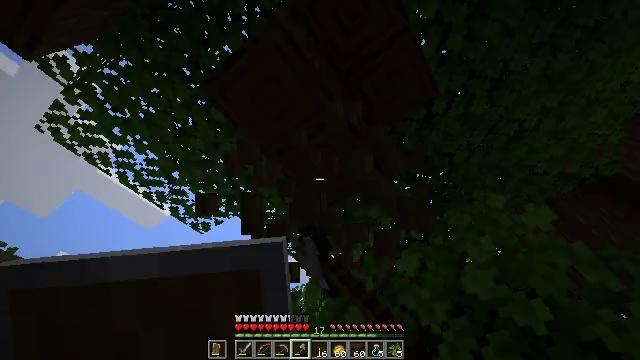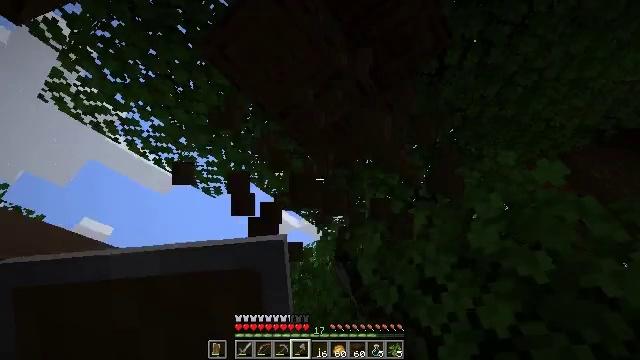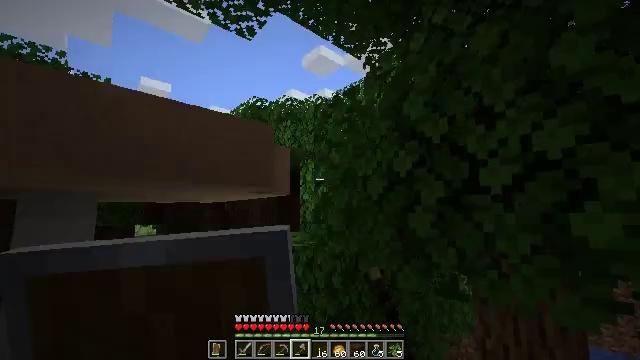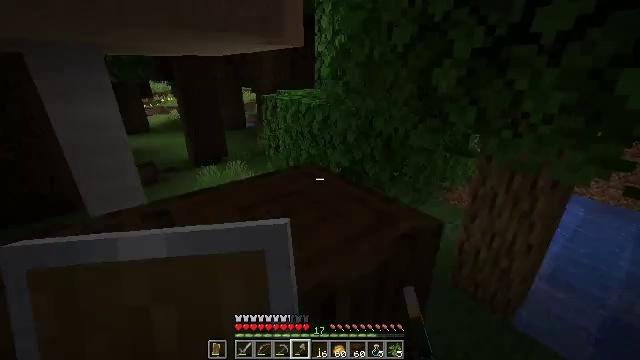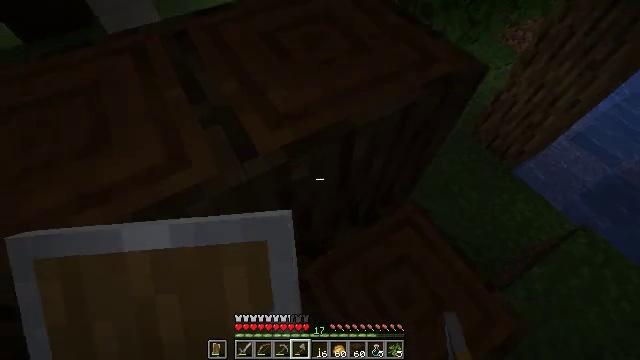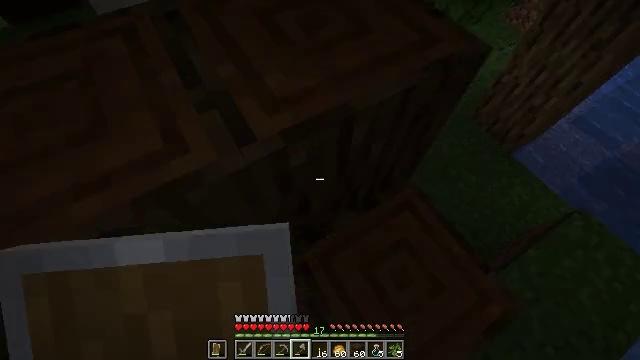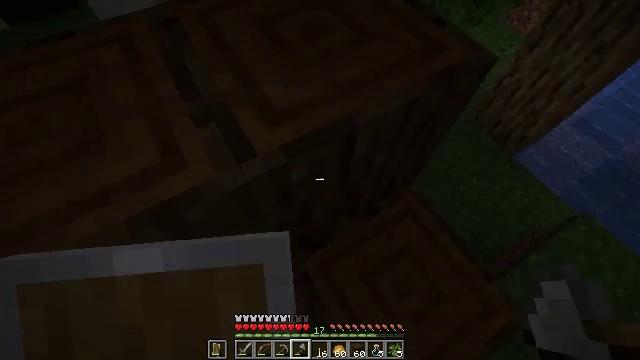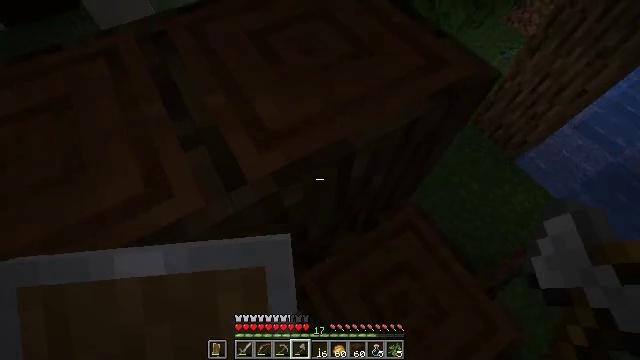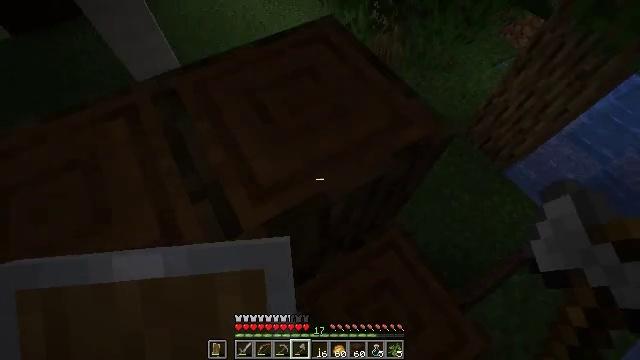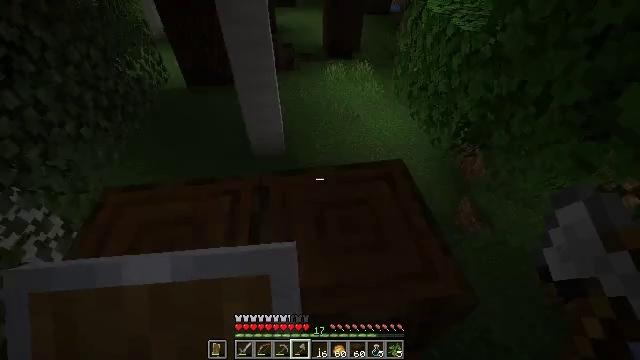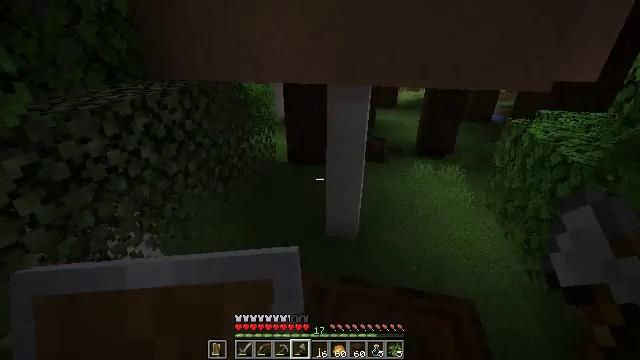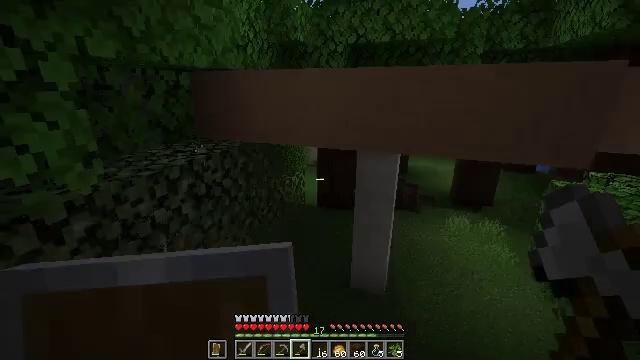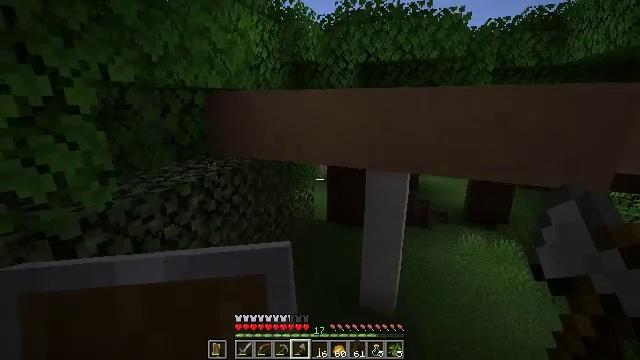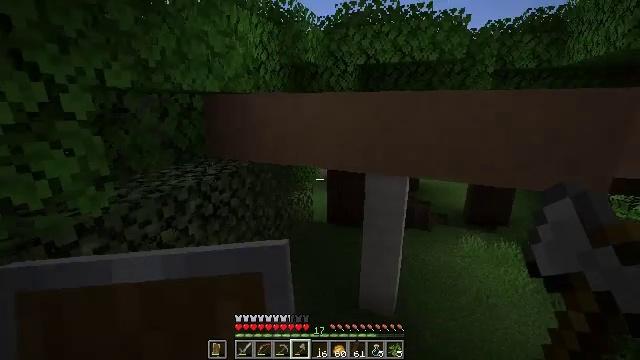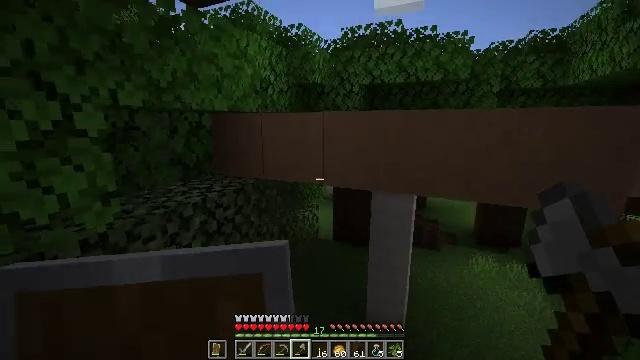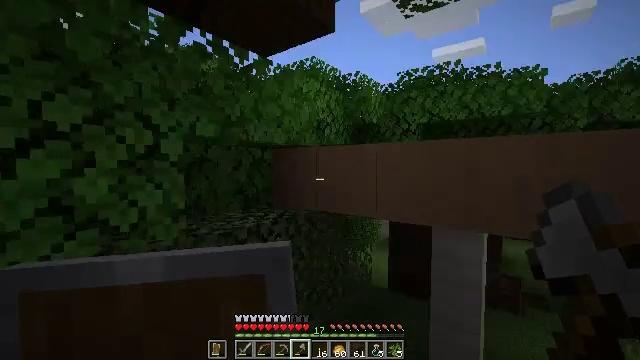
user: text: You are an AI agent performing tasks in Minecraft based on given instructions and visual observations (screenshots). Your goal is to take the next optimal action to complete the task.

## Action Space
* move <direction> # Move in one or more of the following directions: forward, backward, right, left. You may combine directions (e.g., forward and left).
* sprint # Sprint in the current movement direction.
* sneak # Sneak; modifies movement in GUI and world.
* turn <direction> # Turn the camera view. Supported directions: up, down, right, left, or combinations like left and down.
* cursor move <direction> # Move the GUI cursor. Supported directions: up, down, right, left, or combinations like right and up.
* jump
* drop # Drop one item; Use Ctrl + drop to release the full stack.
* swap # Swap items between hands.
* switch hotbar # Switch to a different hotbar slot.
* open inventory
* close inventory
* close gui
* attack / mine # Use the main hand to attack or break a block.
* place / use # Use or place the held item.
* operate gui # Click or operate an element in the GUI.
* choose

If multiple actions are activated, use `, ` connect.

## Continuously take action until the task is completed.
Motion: motion action
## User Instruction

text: Gather dark oak leaves from the canopy.
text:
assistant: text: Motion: turn left and down, attack / mine
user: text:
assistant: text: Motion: turn left and down
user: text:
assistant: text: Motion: turn left and down
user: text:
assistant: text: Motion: turn left and down
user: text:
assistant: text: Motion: turn down
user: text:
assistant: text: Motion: move forward
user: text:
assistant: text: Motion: move forward
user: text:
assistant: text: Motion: move forward, jump
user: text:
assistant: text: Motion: move forward, turn left and up, jump
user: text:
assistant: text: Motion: move forward, turn left and up, jump
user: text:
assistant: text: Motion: move forward, turn left and up
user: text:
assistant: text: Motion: turn left and up
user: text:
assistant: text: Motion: no_op
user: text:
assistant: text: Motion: turn left and up
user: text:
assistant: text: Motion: turn left and up
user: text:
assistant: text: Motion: turn left and up
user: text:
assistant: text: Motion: turn left and up
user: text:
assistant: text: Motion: turn left and up
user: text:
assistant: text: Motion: turn up, attack / mine
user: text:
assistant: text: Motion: attack / mine
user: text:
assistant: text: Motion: turn right and up, attack / mine
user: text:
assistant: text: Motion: turn right and up, attack / mine
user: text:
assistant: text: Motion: turn right and up, attack / mine
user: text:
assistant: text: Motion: attack / mine
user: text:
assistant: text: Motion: attack / mine
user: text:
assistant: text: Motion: turn right and down, attack / mine
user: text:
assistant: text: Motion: attack / mine
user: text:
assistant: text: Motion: attack / mine
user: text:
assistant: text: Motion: attack / mine
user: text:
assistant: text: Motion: attack / mine